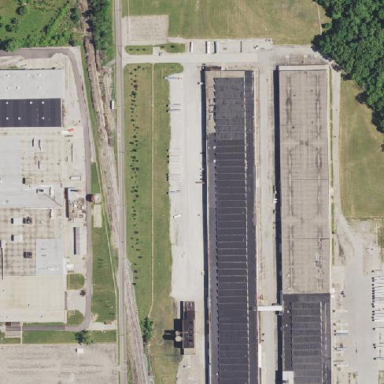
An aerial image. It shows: Historic factory.